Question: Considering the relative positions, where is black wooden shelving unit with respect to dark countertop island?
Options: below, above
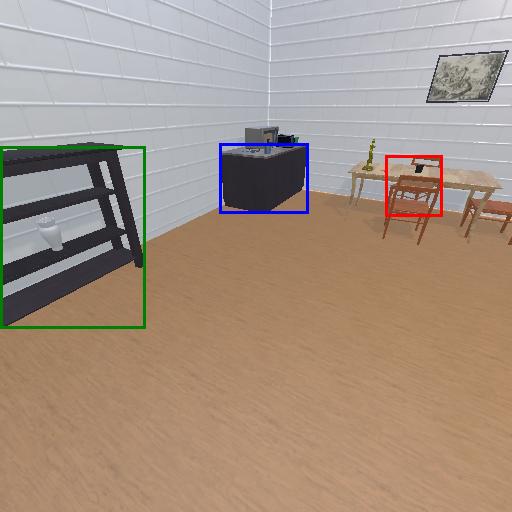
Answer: below